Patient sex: M
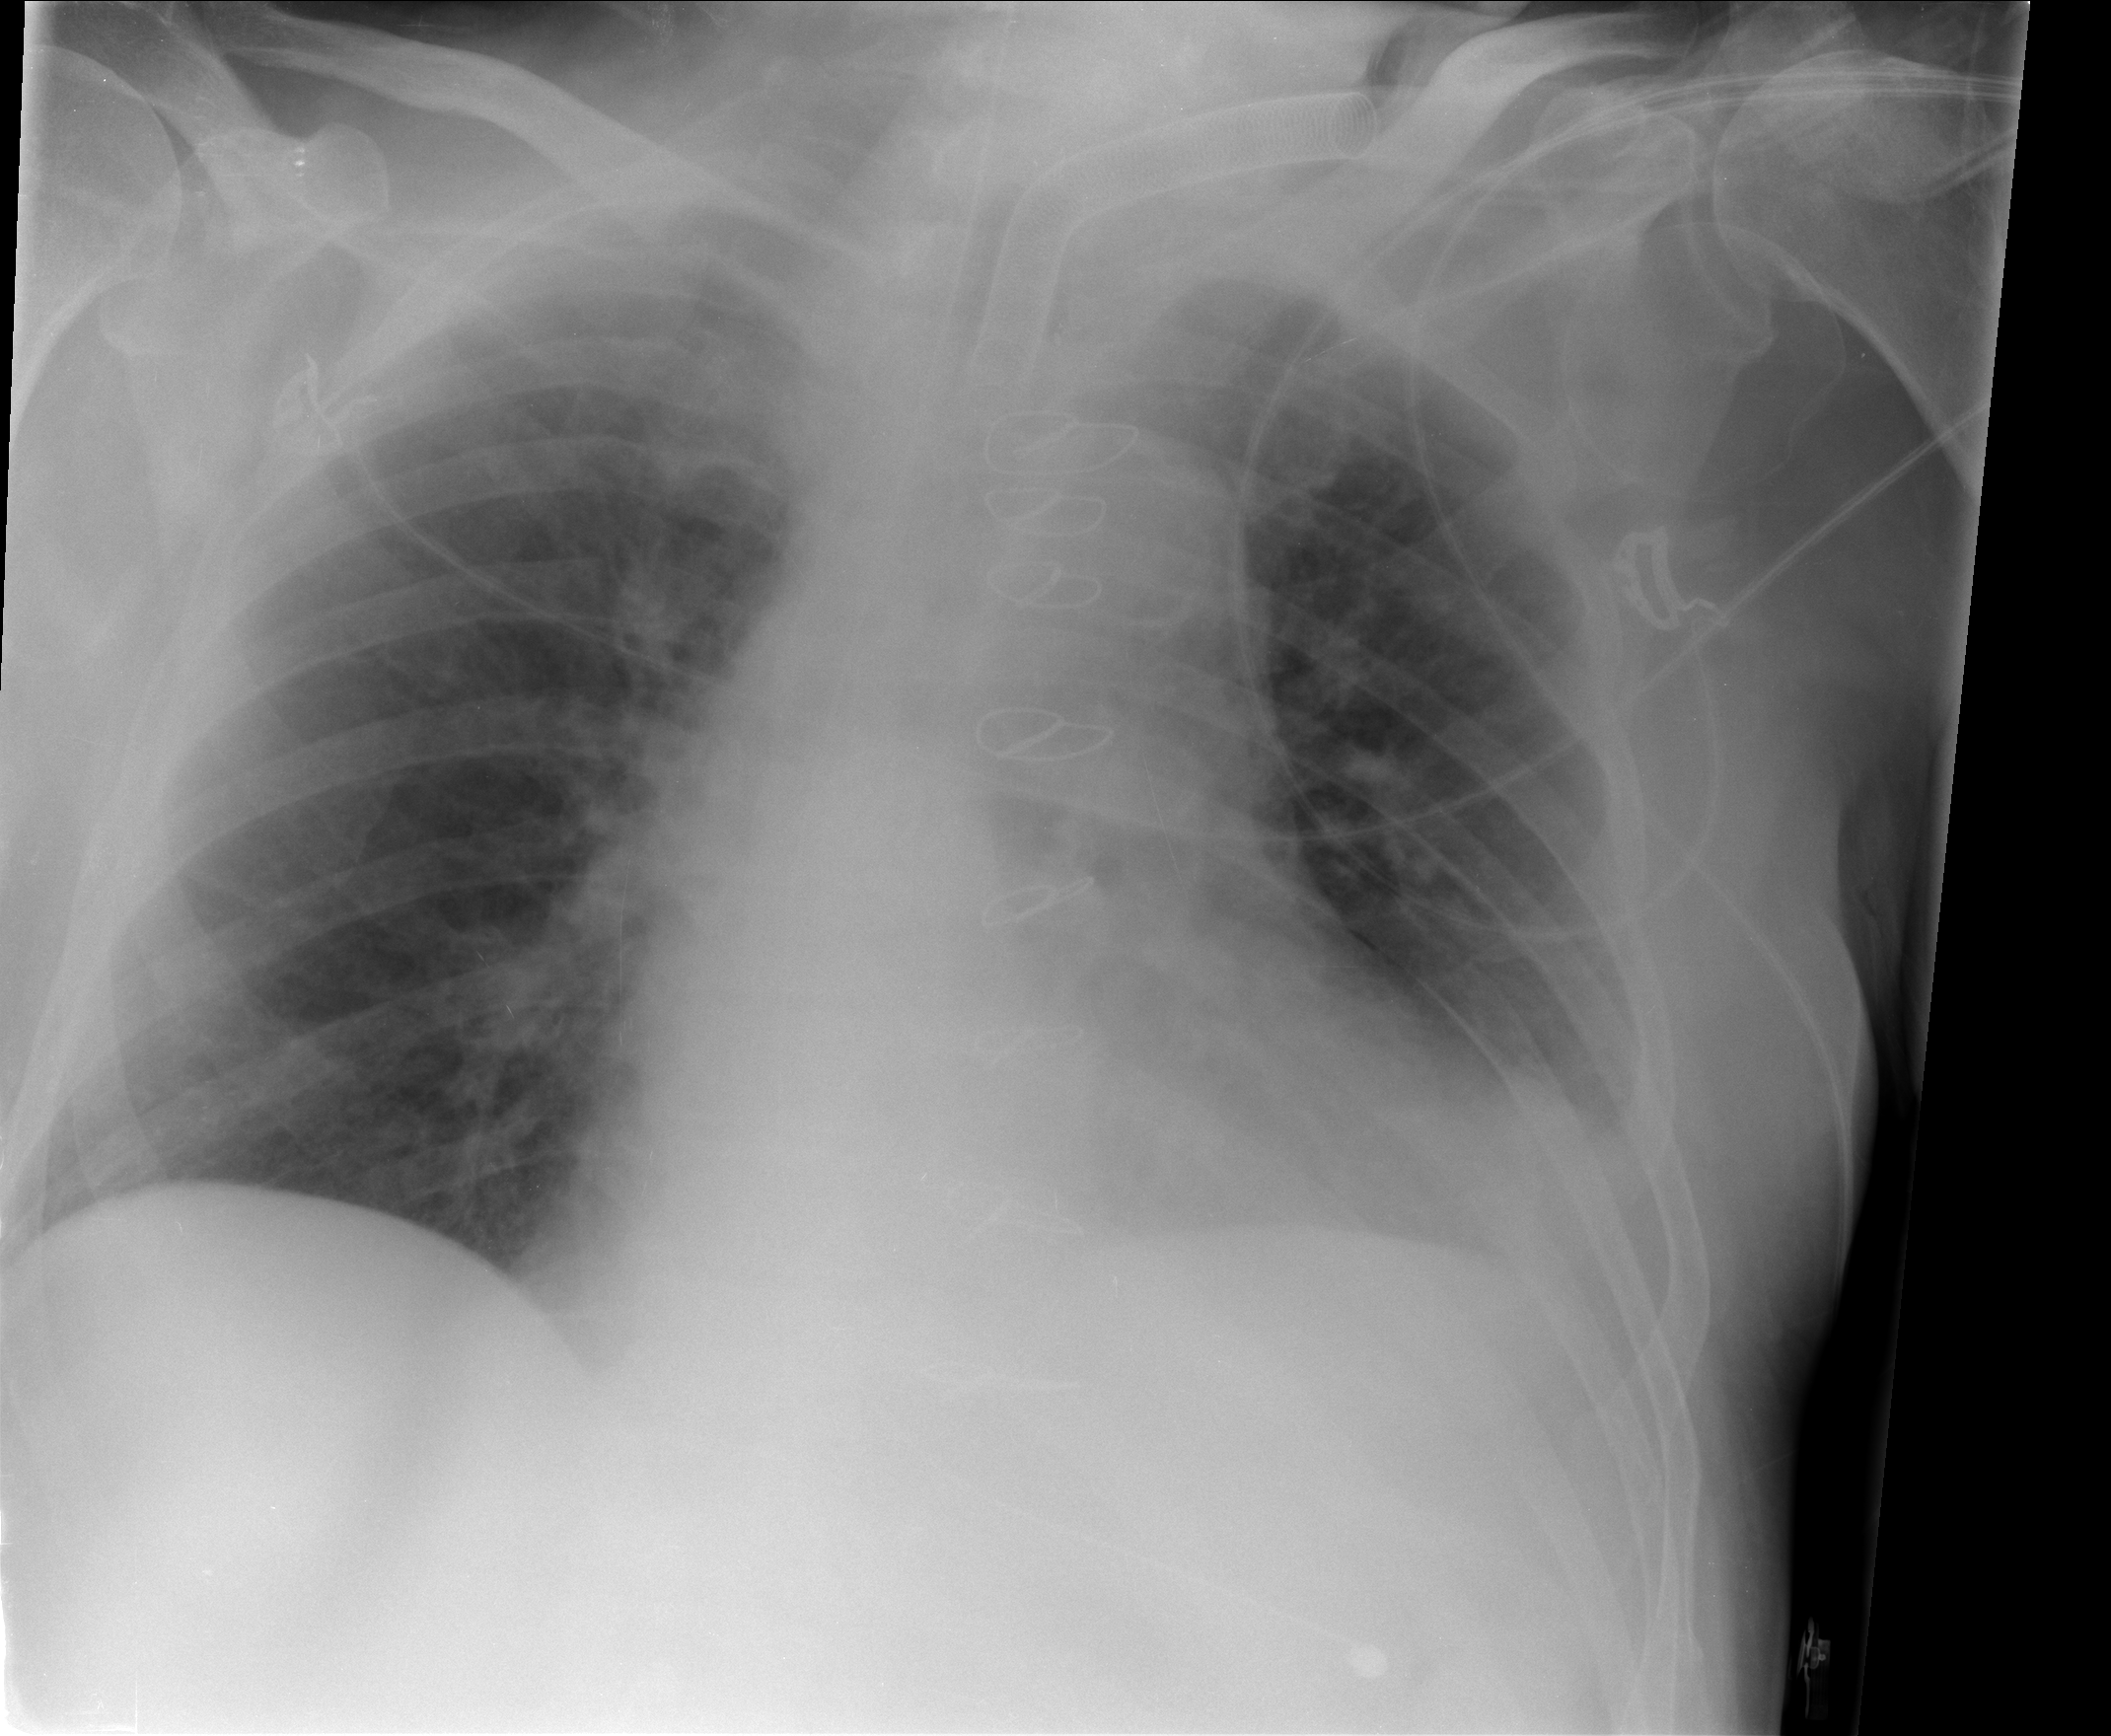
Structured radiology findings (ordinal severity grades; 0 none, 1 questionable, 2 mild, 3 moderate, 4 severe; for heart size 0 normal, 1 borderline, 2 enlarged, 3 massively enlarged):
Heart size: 2
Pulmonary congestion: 0
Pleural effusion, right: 0
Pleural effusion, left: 2
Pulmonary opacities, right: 0
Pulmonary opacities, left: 0
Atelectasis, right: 0
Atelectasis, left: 2